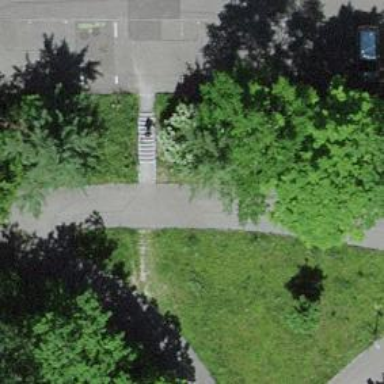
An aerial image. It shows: Paved footway.